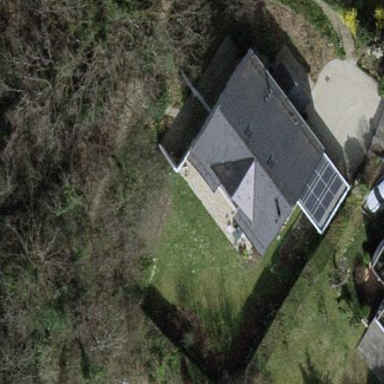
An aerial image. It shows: Garden enclosed by fence.